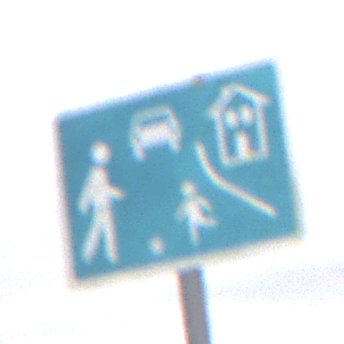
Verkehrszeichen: BeginnVerkehrsberuhigterBereich
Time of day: Midday
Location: Outdoor (Nature)
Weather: Overcast
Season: NotSpecified
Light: Natural